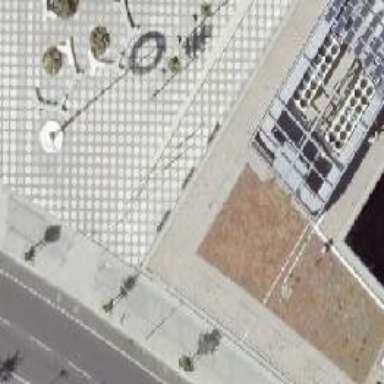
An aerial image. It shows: Flagpole structure.